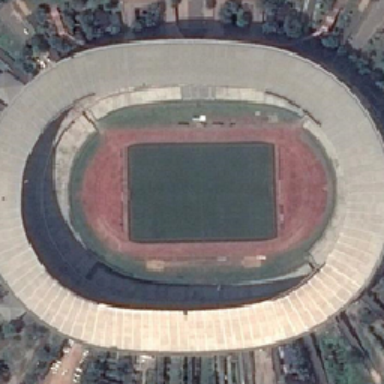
The football field with a red athletic track has a ring of silvery oval ceiling .